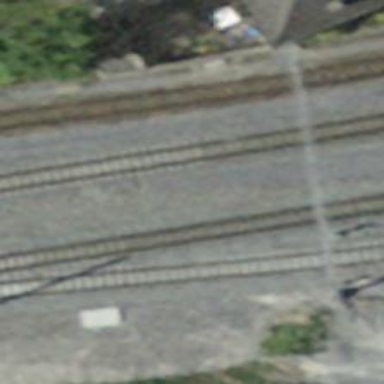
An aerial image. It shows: Narrow-gauge railway track electrified by contact line.